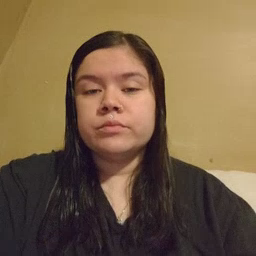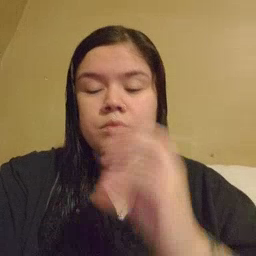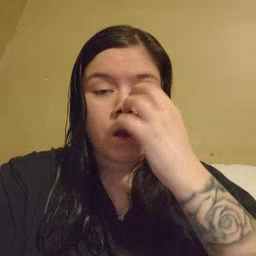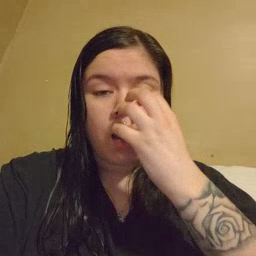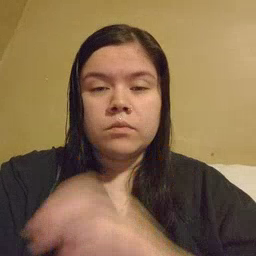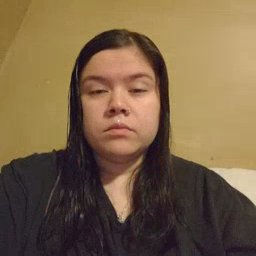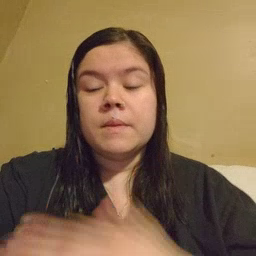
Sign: clown